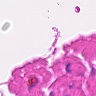
Metastatic tissue present: no